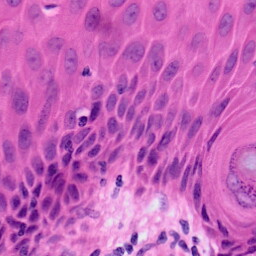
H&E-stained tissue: Skin